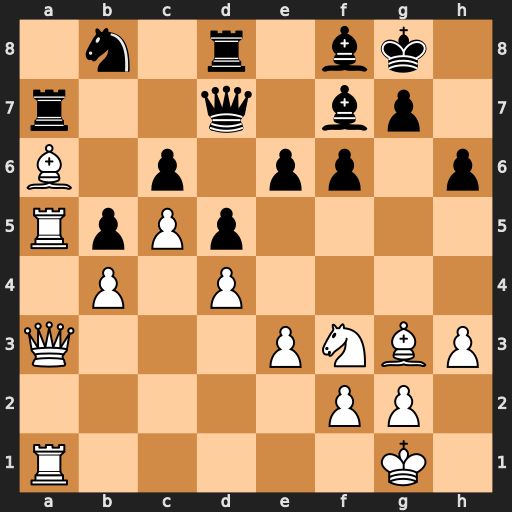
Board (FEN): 1n1r1bk1/r2q1bp1/B1p1pp1p/RpPp4/1P1P4/Q3PNBP/5PP1/R5K1
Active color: w
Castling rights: -
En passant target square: -
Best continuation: Bxb8 Rxb8 Bc8 Rxa5 Bxd7 Rxa3 Rxa3